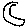
Label: moon